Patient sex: M
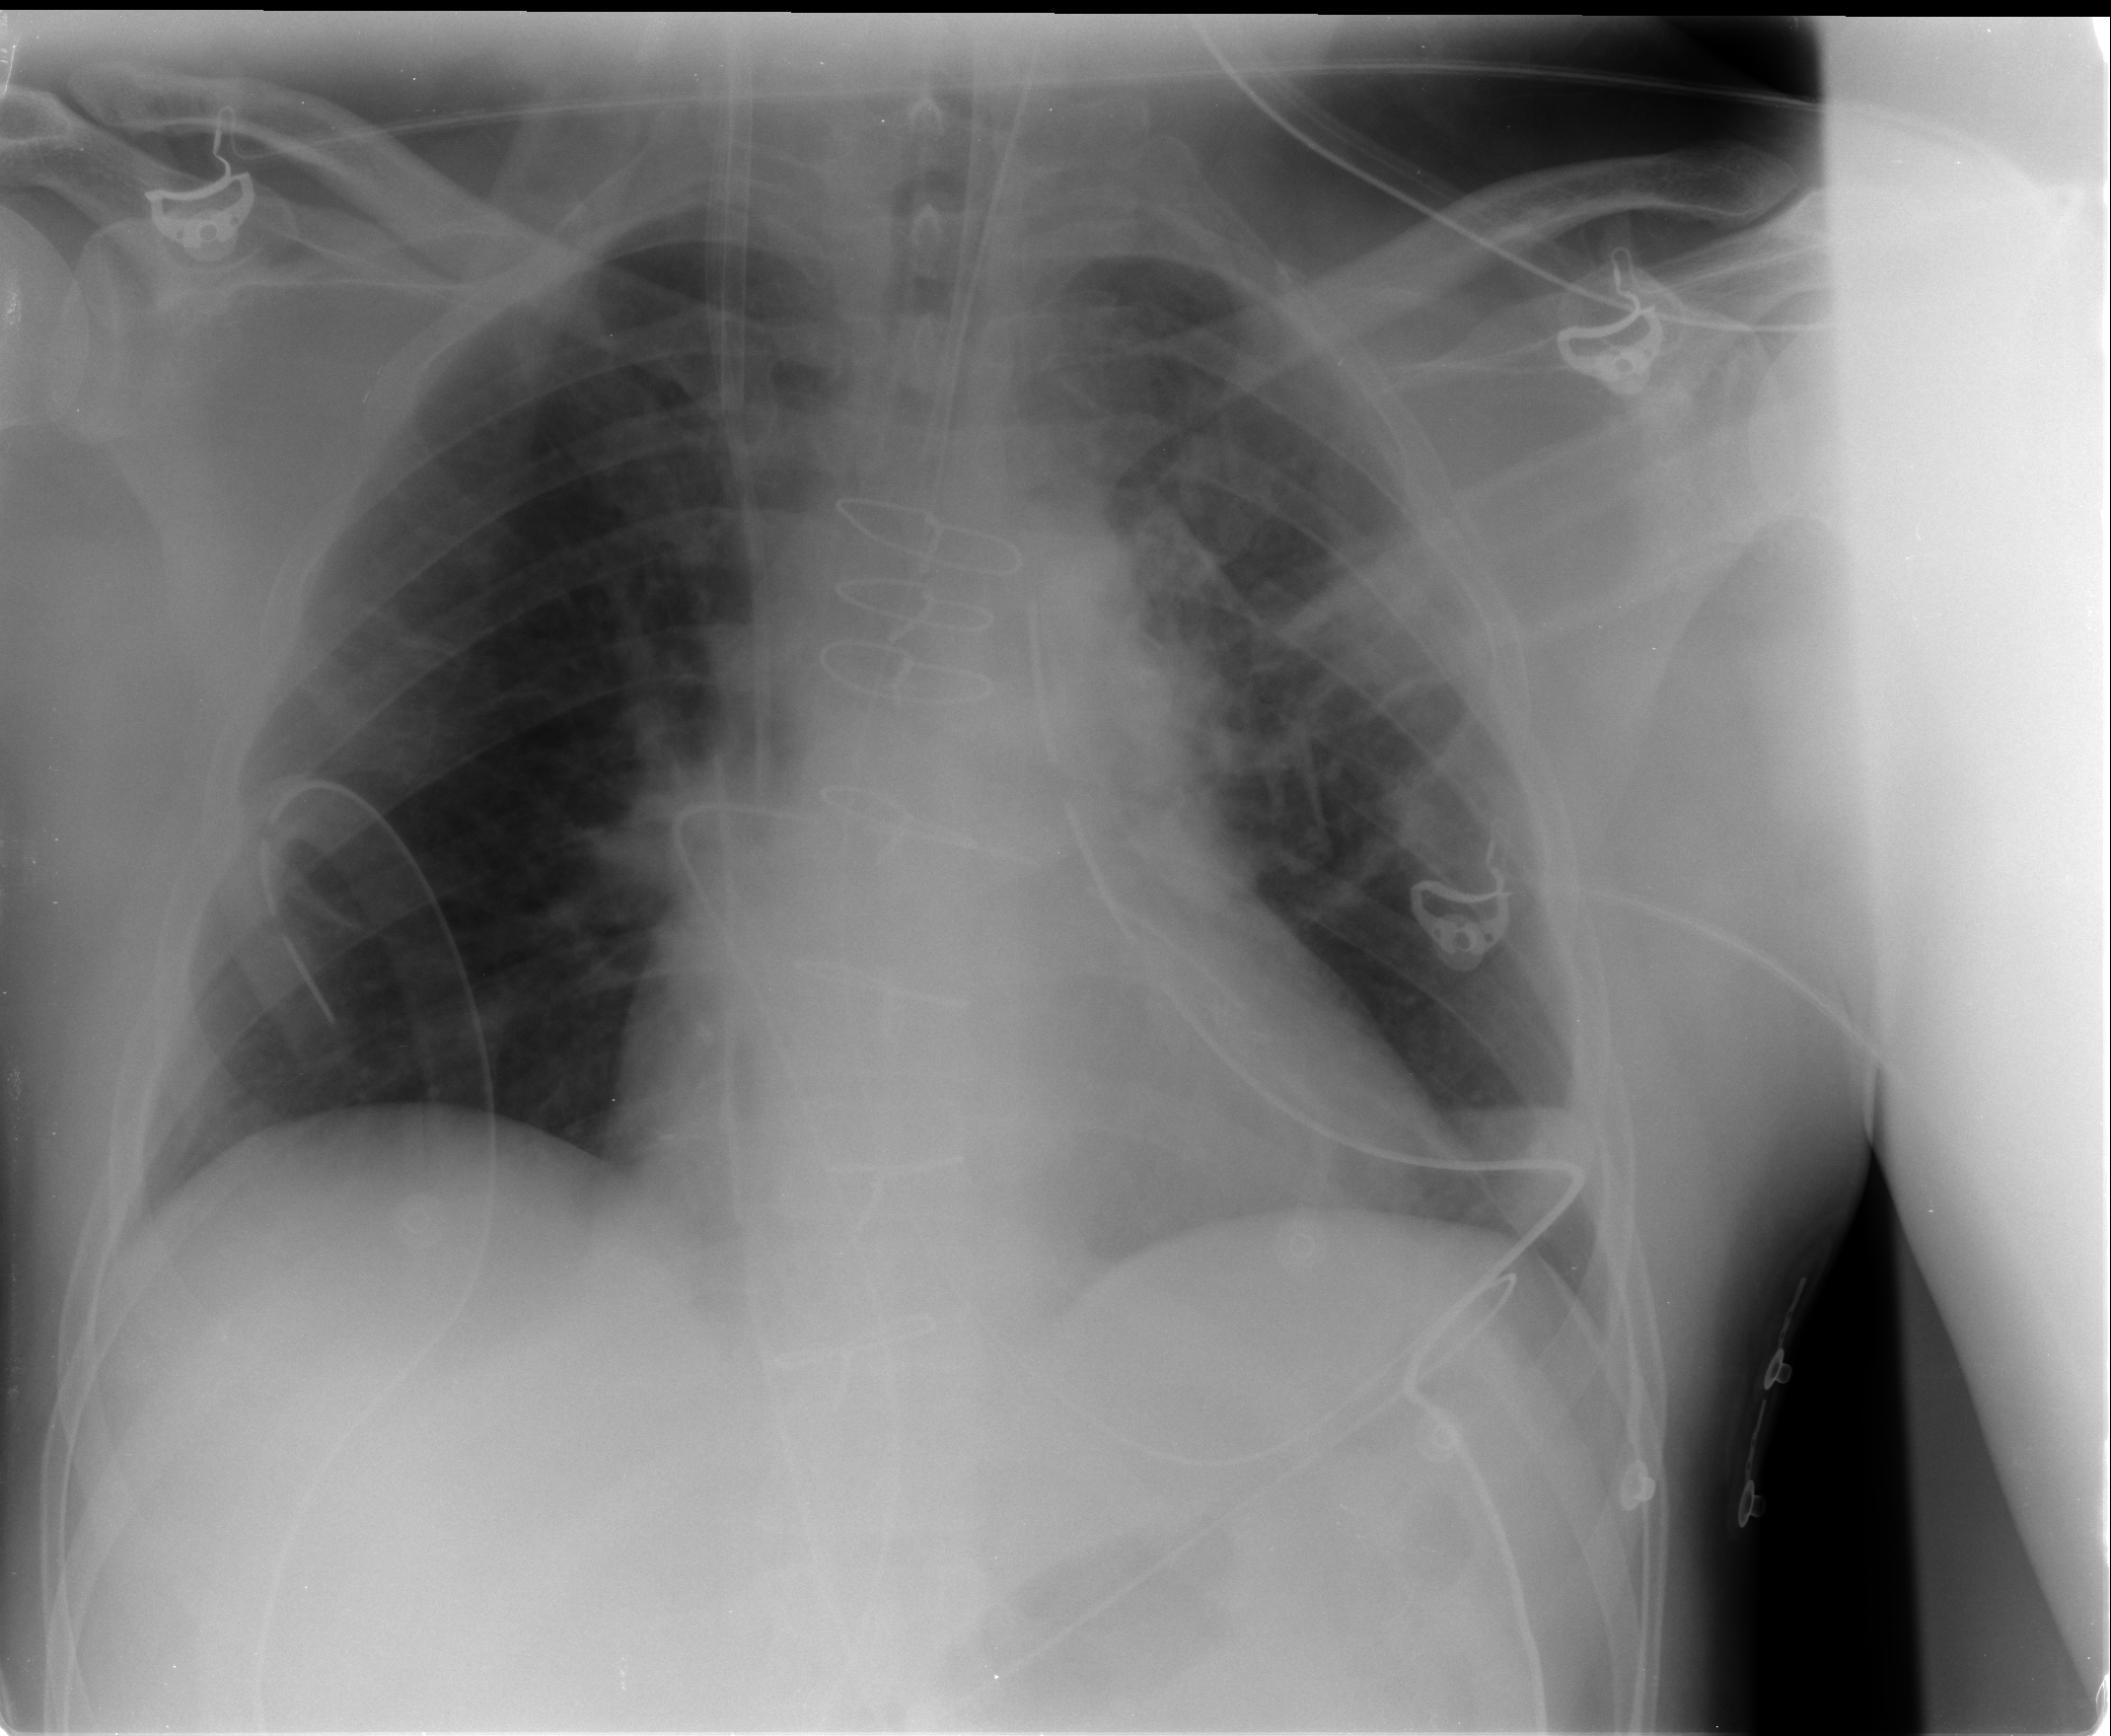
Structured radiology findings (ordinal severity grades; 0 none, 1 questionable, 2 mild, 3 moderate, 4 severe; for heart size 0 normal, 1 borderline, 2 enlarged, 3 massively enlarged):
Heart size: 0
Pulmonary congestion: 1
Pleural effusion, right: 0
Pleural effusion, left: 0
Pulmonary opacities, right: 0
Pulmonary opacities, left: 0
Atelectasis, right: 1
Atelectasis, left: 1